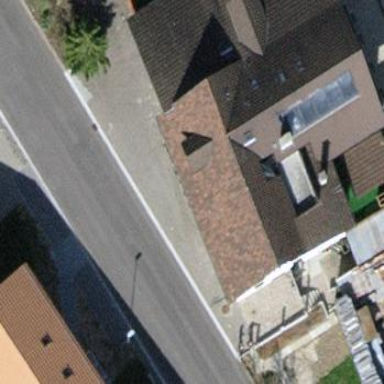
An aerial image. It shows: Commercial building with gabled roof.